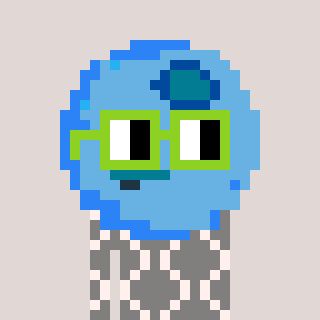
a pixel art character with square light green glasses, a blueberry-shaped head and a bluegrey-colored body on a warm background